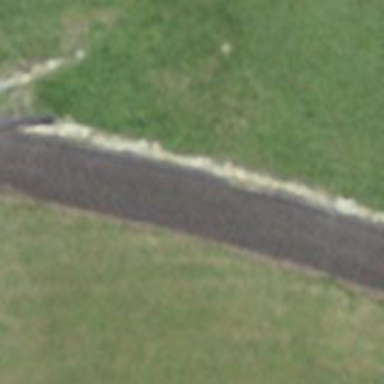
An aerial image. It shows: Track with grade 2 tracktype.